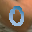
Label: 0